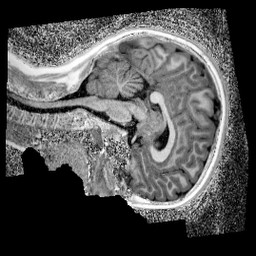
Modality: UNIT1_denoised
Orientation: sagittal
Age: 9
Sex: female
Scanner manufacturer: siemens
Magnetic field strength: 3 T
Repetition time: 4 s
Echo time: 0.00299 s